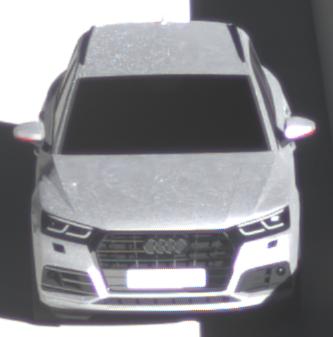
Make: Audi
Model: Q5 45 TFSI
Detailed model: Q5 (FY)
Model produced from: 2019/01
Model produced until: 2019/05
Doors: 5
Color: white
Road condition: dry road
Daytime: morning or afternoon
Contrast: high contrast